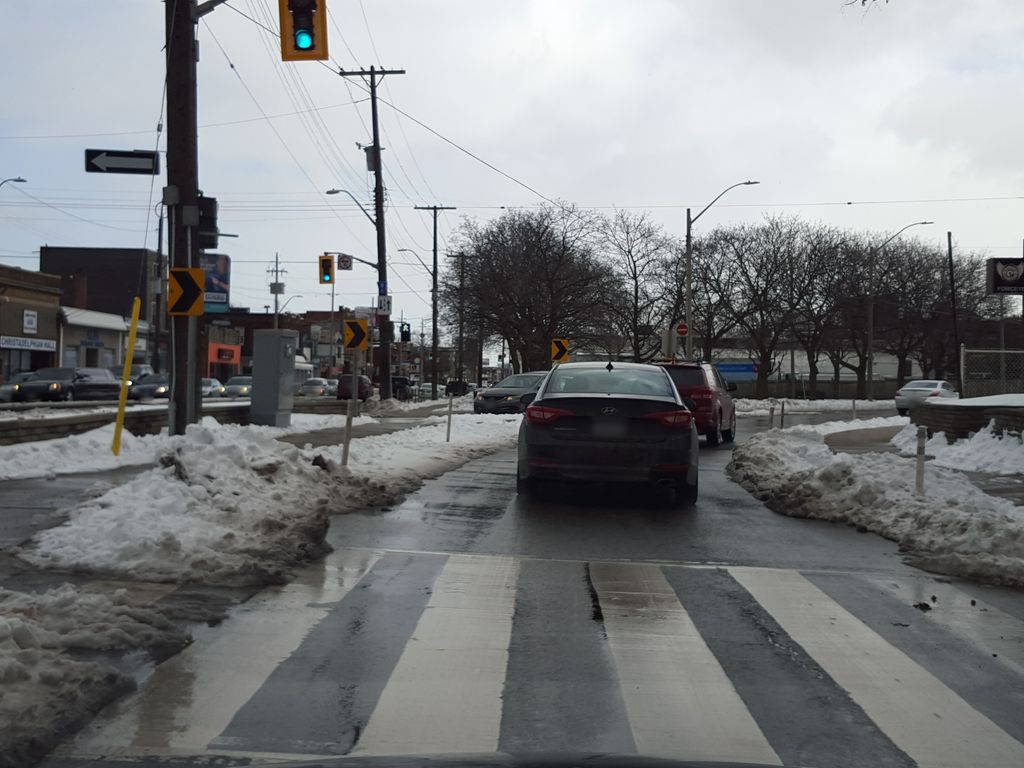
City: hamilton